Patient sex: F
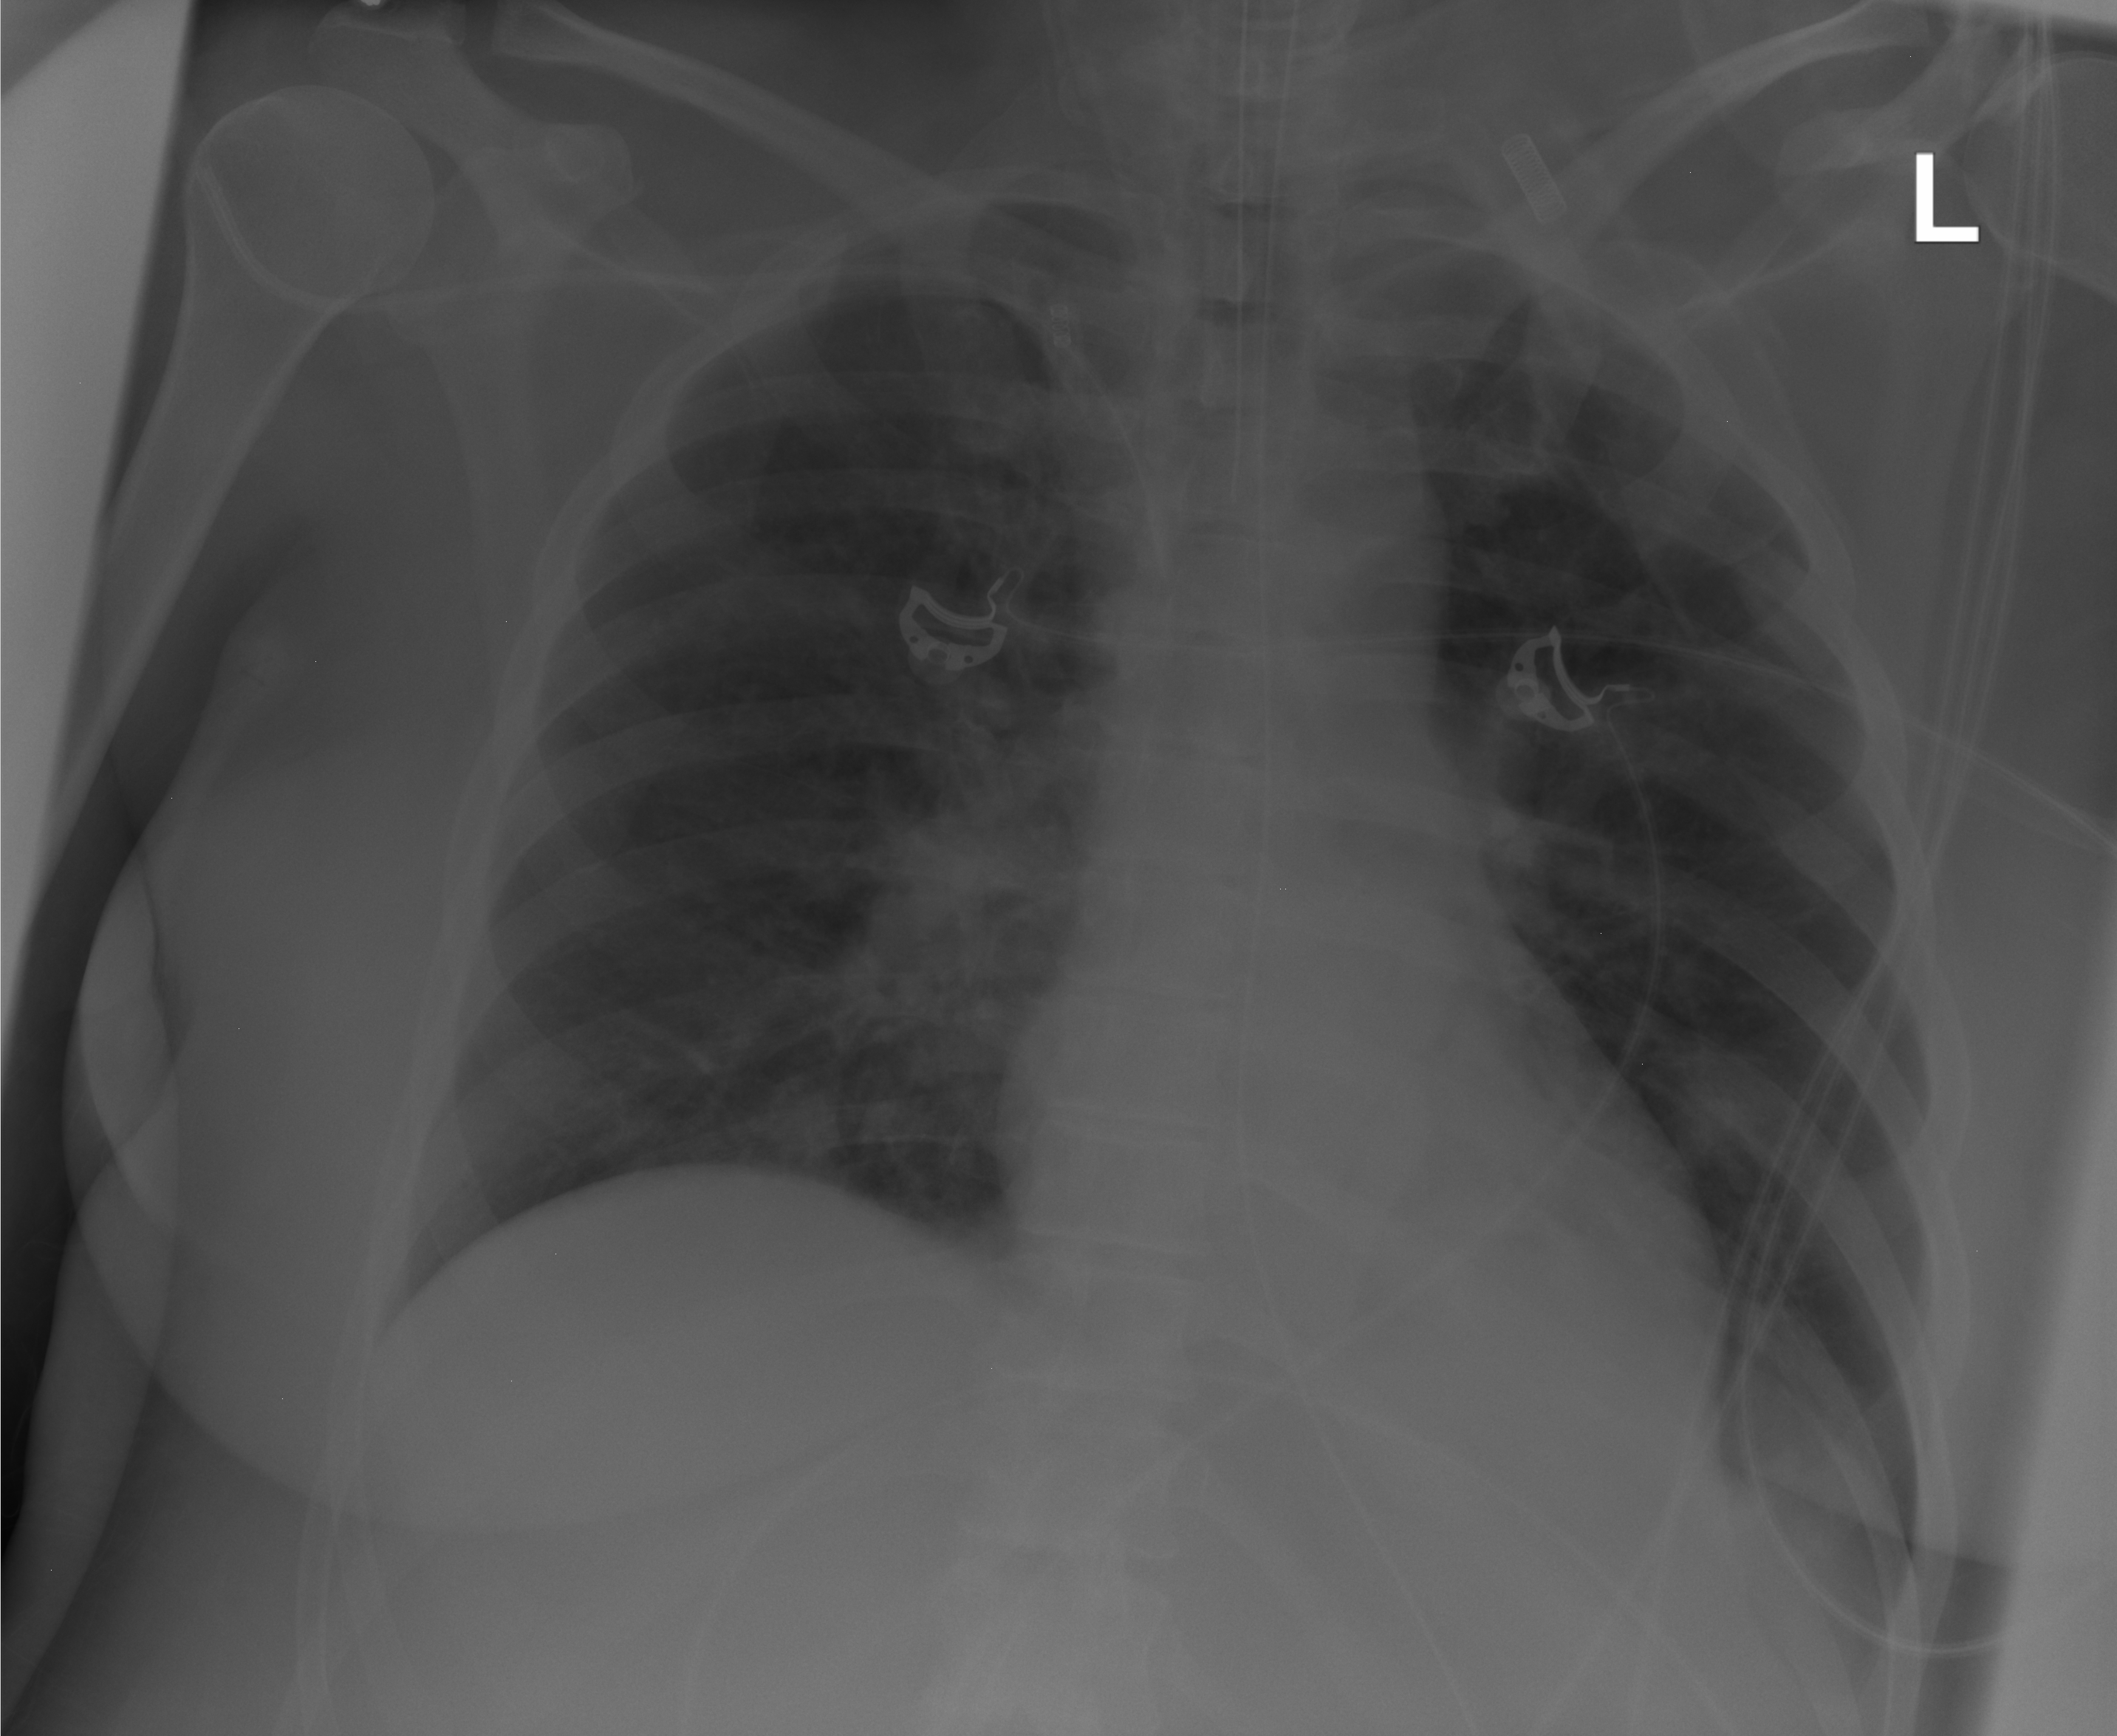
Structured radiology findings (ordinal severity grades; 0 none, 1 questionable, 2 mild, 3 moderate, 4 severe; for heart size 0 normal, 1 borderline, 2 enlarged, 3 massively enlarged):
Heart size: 0
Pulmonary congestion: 0
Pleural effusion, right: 0
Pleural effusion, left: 0
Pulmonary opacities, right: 0
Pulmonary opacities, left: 0
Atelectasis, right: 2
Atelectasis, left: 0